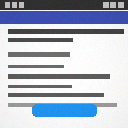
Screen state: on